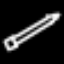
Label: pencil